Question: I have a page with many '<video>' elements in it arranged one after the other.
Lets says 100 for now. When I click on the web page, Chrome loads the first 25 and I can see the video images displayed Ok, but then it stops and the rest remain black. I also see the page is still loading, and I see chrome saying "In progress..." on the lower left side of the page.

Using firefox, I can load the same page with no problem. Also using IE 11, I can load the same page with no problem and all videos show fine.
In none of these cases I actually played the video yet. This is all just waiting for the page to fully load.
I am using local apache server on my PC. The setup is XAMPP software. So Apache is running on my PC, and I access my page using localhost.
Now here is the interesting thing I found. When I load the page using file:///C:/ URI, and use the same exact page, then now Chrome shows all the video elements just fine! None of them is black. They all display fine and I can play them with no problem.
The problem only shows up when using the apache server. So it is a buffering issue between the web server and the Chrome browser.
I know it is a buffering issue since if I move one of the videos still showing black and put the link at the top of the page, and reload the page, then it is no longer black and it shows up. Nothing changed except the position of the '<video>' tag. So it seems Chrome has a limit of how many video tags it can load in one page?
I am using Chrome 36.0.1985.125 on windows 7.
I tried to change the size of the video displayed using:
'''
video {
width: 200px !important;
height: auto !important;
}
'''
But no matter what size I use in the above, it still hangs in the same place.
Any suggestions what to do? I could split the web page into many different pages as last resort.
This is windows 7, 64 bit. The 'video' elements I use are all the same. Here is one example
'''
<P>
<video width="480" height="385" controls>
<source src="movie.webm" type="video/webm">
<source src="movie.ogg" type="video/ogg">
<source src="movie.mp4" type="video/mp4">
Your browser does not support the video tag.
</video>
</P>
'''
As I said, changing the width and height makes no difference.
I looked at the log file for apache (access log file) and I see some 206 codes in there when I load the page from Chrome (206 is partial content). Here is example of one entry:
'''
[11/Aug/2014:13:17:25 -0500] "GET /my_notes/movie.webm HTTP/1.1" <PHONE>
"http://localhost/my_notes/index.htm" "Mozilla/5.0 (Windows NT 6.1; WOW64)
AppleWebKit/537.36 (KHTML, like Gecko) Chrome/36.0.1985.125 Safari/537.36"
'''
When I load the same page from firefox and look at the apache log file, I do not see any 206 codes in there. From <URL> it says:
> The server has fulfilled the partial GET request for the resource. The
request MUST have included a Range header field (section 14.35)
indicating the desired range, and MAY have included an If-Range header
field (section 14.27) to make the request conditional.
So it sounds like Chrome has a limit of the video it can request? Is this a known issue with Chrome?
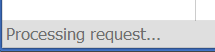
Answer: I found a solution that bypass this Chrome issue. Posting here in case someone else runs into the same problem.
Replaced All the
'''
<video controls>....</video>
'''
with
'''
<video preload = "none" controls poster="screen_shot.png">
'''
What the above does is suggest to the browser not to download the videos unless one clicks on the play button, then only that specific video is loaded. It places a poster image meanwhile so that the space is occupied by something and not empty.
Now the web page loads fine in Chrome.
Chrome has a known bug creating multiple socket connections and not closing them.
<URL>